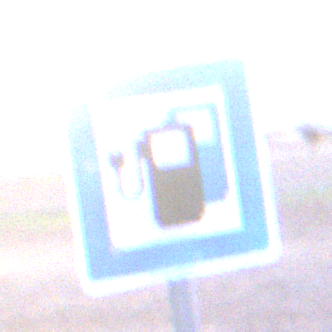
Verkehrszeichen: LadestationFuerElektrofahrzeuge
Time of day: SunriseSunset
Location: Outdoor (Urban)
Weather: Overcast
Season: NotSpecified
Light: Natural